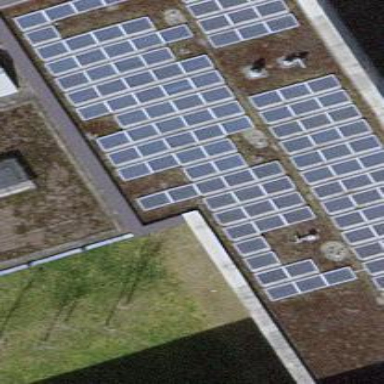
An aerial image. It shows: Solar power generator using photovoltaic method with solar photovoltaic panel types.